Here is the envelope spectrum of one vibration snapshot from a rolling-element bearing, with each characteristic fault-frequency family marked on the frequency axis. Diagnose the bearing from this image, choosing from: normal, inner_race, outer_race, ball.
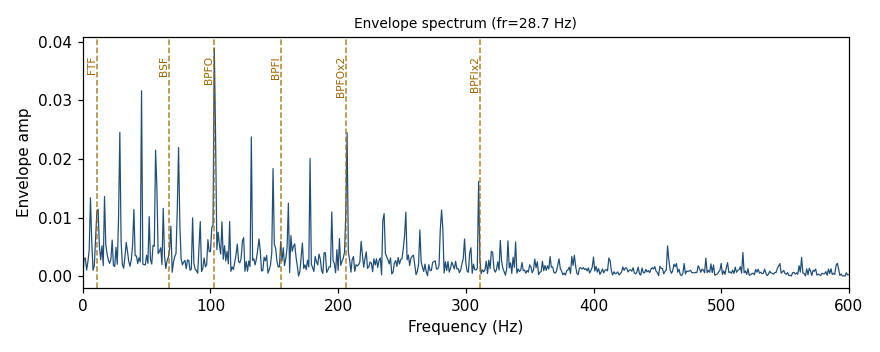
Answer: outer_race